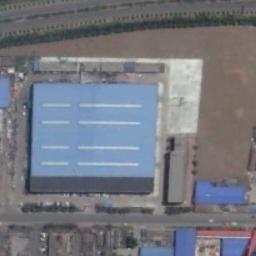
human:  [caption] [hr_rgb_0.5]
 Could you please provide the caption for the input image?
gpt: The houses in the industrial area are all blue .

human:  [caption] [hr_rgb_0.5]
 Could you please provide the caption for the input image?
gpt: There are many houses in the industrial area .

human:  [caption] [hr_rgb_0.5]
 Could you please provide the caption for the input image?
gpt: The industrial area with a big blue buildings and some other workshops is surrounded by roads .

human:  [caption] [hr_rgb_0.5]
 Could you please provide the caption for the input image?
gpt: In an industrial area there are factories and roads, There are some cars parked, There are green belts, There are large free lots .

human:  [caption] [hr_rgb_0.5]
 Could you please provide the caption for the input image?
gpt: There are some blue buildings on the industrial area .